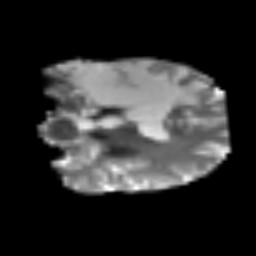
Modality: T2w
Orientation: coronal
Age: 40
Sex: male
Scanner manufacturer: siemens
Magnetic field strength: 3 T
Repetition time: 3.2 s
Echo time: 0.081 s